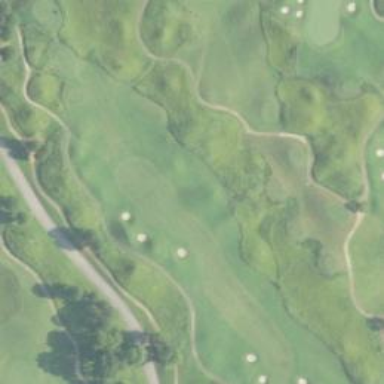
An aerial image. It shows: Golf fairway surrounded by grass.